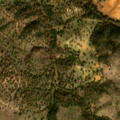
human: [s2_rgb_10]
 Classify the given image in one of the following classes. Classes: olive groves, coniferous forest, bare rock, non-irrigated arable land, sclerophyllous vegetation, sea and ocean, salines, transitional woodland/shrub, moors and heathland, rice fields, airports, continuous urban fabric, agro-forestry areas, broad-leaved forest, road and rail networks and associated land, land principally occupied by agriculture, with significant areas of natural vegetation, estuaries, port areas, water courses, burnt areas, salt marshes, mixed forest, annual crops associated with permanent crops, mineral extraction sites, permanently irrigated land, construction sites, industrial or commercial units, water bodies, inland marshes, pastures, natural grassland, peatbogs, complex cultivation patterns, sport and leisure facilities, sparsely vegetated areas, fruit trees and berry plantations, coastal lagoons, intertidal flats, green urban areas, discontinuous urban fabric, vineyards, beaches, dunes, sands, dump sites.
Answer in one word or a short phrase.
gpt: olive groves, agro-forestry areas, broad-leaved forest, transitional woodland/shrub